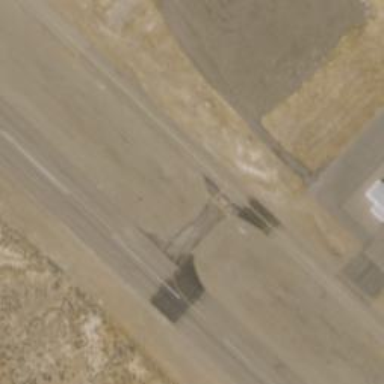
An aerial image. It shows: Image of taxiway at airport.